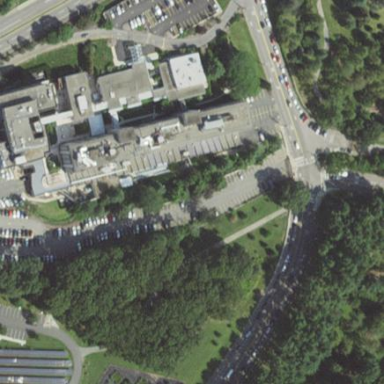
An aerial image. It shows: Hospital building.